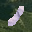
Label: 1